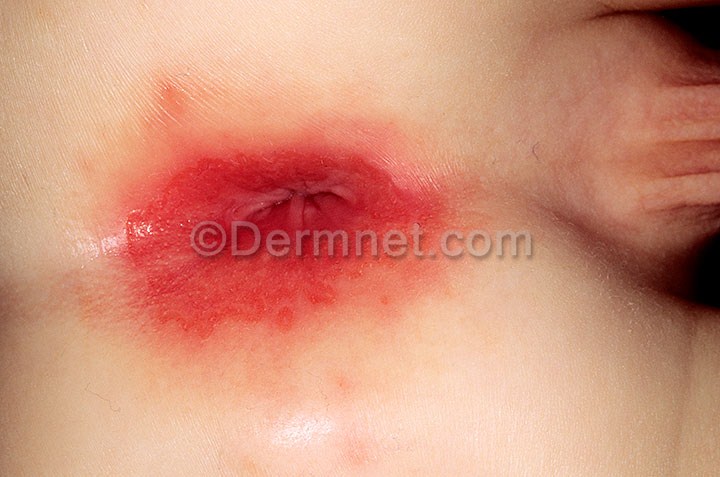
Disease: Cellulitis Impetigo and other Bacterial Infections